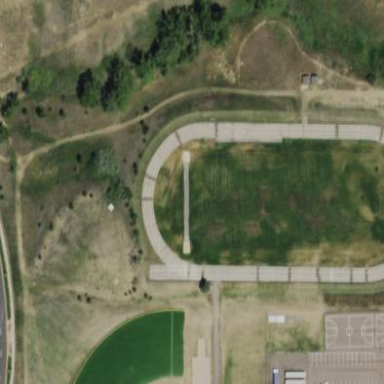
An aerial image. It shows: Pitch for American football.